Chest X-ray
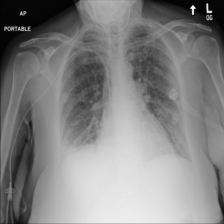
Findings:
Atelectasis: negative
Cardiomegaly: negative
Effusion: negative
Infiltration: positive
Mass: negative
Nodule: positive
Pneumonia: negative
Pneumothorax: negative
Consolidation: negative
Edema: negative
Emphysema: negative
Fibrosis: negative
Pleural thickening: negative
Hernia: negative